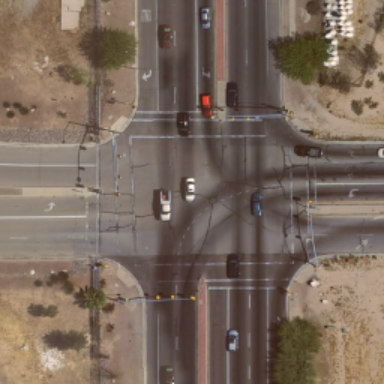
An intersection with a few cars on the road .